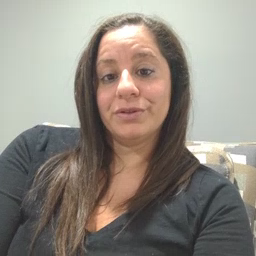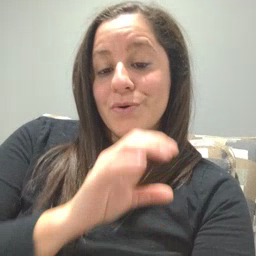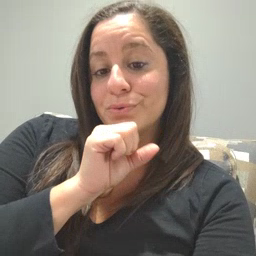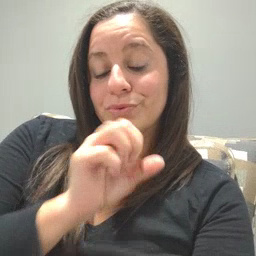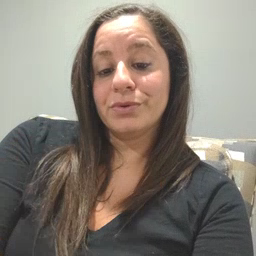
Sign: orange